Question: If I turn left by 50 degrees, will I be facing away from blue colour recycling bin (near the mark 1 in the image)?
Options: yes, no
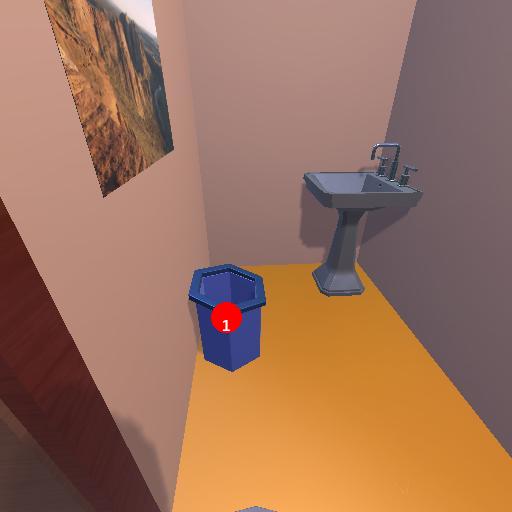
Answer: yes